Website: macys
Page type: delivery-shipping
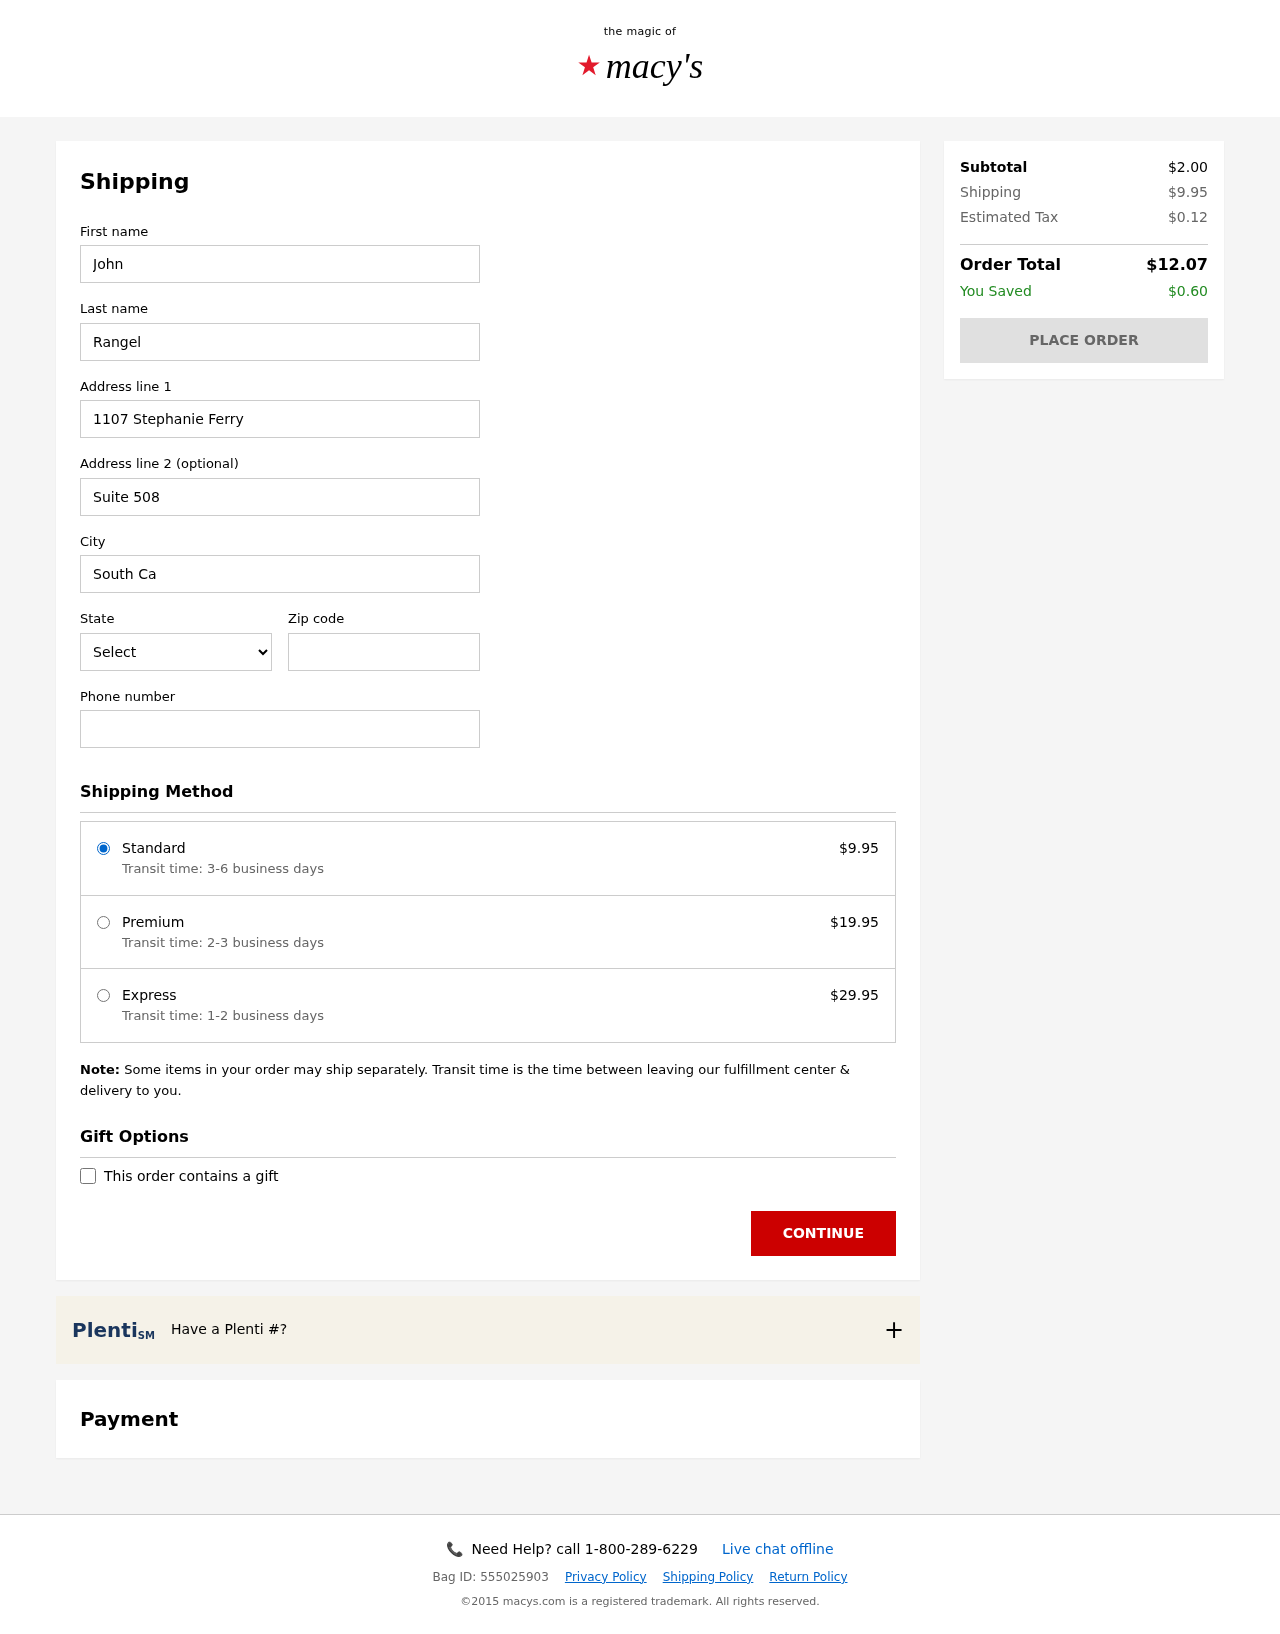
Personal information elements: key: PII_CITY
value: South Carrie
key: PII_FIRSTNAME
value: John
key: PII_LASTNAME
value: Rangel
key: PII_PHONE
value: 8176539206
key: PII_POSTCODE
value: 19762
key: PII_STATE_ABBR
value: MD
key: PII_STREET
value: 1107 Stephanie Ferry
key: PII_STREET2
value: Suite 508
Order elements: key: ORDER_SHIPPING_COST
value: $9.95
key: ORDER_SHIPPING_PREMIUM
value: $19.95
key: ORDER_SHIPPING_EXPRESS
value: $29.95
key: ORDER_SUBTOTAL
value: $2.00
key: ORDER_TAX
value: $0.12
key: ORDER_TOTAL
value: $12.07
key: ORDER_SAVINGS
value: $0.60